Interaction volume radius: 10 \u00c5
Interaction volume height: 15 \u00c5
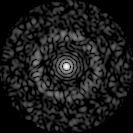
Disorder parameter: 0.8296